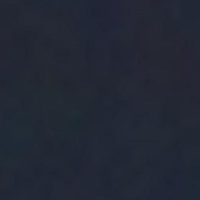
EUNIS habitat code: 14
Species observed at this site:
Aythya fuligula